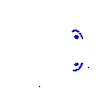
Particle: proton